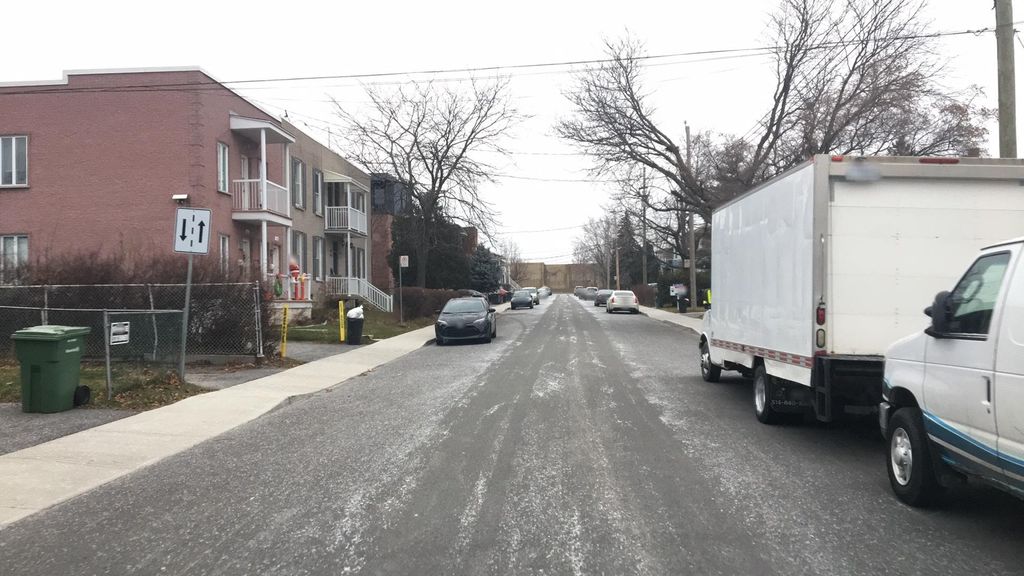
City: montreal